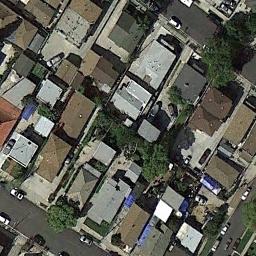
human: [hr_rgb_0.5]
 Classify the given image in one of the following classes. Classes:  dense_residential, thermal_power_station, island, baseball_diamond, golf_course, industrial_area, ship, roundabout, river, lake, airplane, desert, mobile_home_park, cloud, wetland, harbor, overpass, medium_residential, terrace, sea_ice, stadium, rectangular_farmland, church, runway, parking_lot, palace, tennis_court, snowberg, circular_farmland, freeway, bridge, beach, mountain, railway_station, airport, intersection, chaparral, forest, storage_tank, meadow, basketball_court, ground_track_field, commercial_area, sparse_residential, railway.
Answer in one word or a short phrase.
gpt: dense_residential